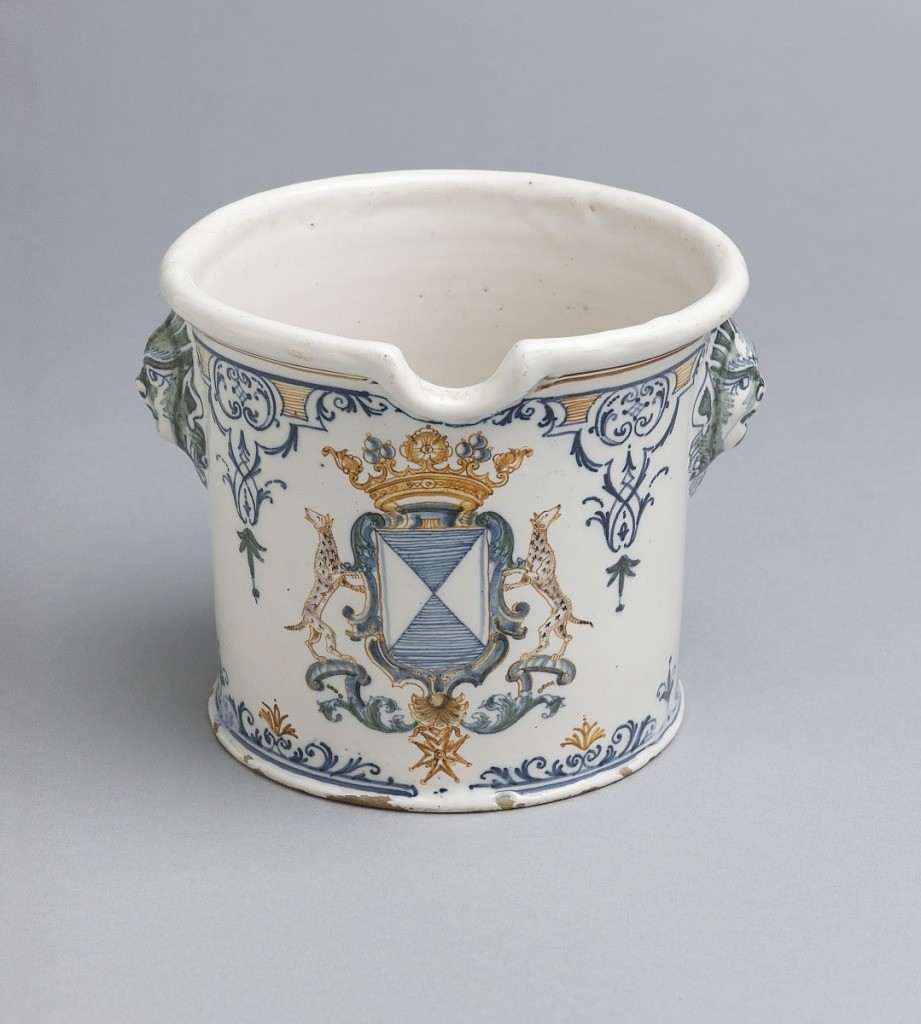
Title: Wine glass cooler-rinser or jam pot
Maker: Olérys-Laugier Factory, France, founded 1738
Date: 1739–1749
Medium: Tin-glazed earthenware
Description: Slightly everted cylindrical form with pinched indentation at rim and two mascaron handles. White ground decorated with coat of arms surmounted by a coronet and supported by two dalmatians (leopards, ermine?) regardant; the shield is partly per saltire azure and argent, and has the star of an order suspended from the base. Swags and foliate forms below rim and above base.